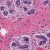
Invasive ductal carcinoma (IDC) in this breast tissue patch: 0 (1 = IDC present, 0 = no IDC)